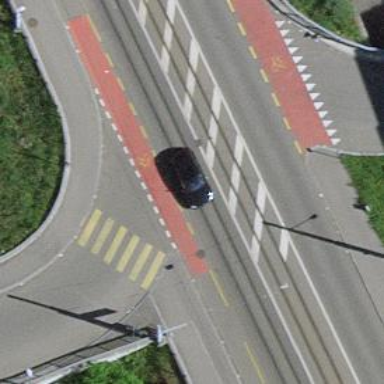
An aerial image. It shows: Tram level crossing on railway.